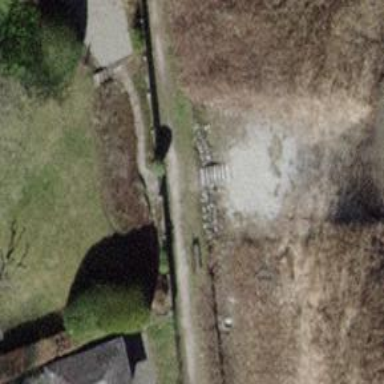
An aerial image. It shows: Bench.